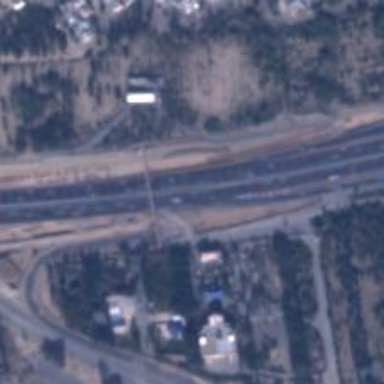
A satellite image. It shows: Motorway junction.